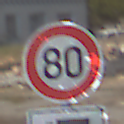
Verkehrszeichen: Geschwindigkeit80
Zusatzzeichen unten: MehrspurigeFahrzeuge2
Umgebung: Outdoor, Suburban
Tageszeit: Midday
Wetter: PartlyCloudy
Licht: Natural
Jahreszeit: NotSpecified
Kontrast: HighContrast